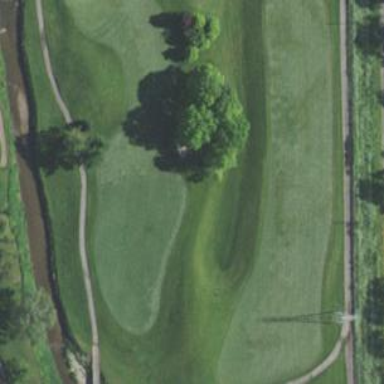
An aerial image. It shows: Rough area on grassy golf course.